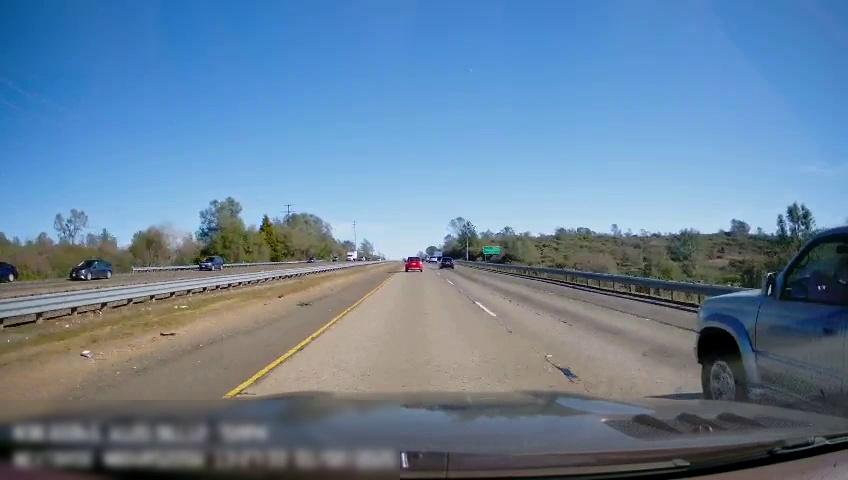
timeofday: Day
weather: Sunny
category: Drivable Space
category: Drivable Space
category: Vehicles | SUV
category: Vehicles | SUV
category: Vehicles | SUV
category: Vehicles | SUV
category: Vehicles | Car
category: Vehicles | SUV
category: Vehicles | SUV
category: Vehicles | Truck
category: Lanes | Current Lane
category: Lanes | Current Lane
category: Lanes | Alternate Lane
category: Traffic | Signs